Question: I have this following problem:
I have a customized Dual-Slider, it is very important to check every Value Change of this slider!

If i change now the left or the right Slider there is a Event - Handling! If i make a click on the Line of the Slider there is also a Event, but its incorrect!
When i click on the Line of the Slider, booth Sliders will jump together, the Values are actual, but there is only 1 Event-Handelt!
How can i bind this Events together?
'''
m_slider.value1Property().addListener(new ChangeListener()
{
@Override
public void changed(ObservableValue arg0, Object arg1, Object arg2)
{
try
{
handleSlider();
}
catch (Exception e)
{
}
}
});
m_slider.value2Property().addListener(new ChangeListener()
{
@Override
public void changed(ObservableValue arg0, Object arg1, Object arg2)
{
try
{
handleSlider();
}
catch (Exception e)
{
}
}
});
'''
Here you can see my Event-Binding! If the Value1 (Left Slider) or Value2 (Right Slider) change there values, there is a Event-Trigger. But if booth of them changes there Values (click on the line of the sliders) there is only 1 Event-Trigger and not booth!
How can i fix this problem?
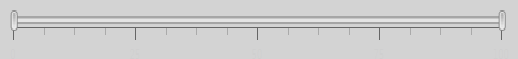
Answer: I found a solution. I have to add the Change-Listener Event to the textProperty!
If there is a changing, the Event will handel anything else!
'''
m_minSlider.textProperty().addListener(new ChangeListener()
{
@Override
public void changed(ObservableValue arg0, Object arg1, Object arg2)
{
handleSlider();
}
});
m_maxSlider.textProperty().addListener(new ChangeListener()
{
@Override
public void changed(ObservableValue arg0, Object arg1, Object arg2)
{
handleSlider();
}
});
'''